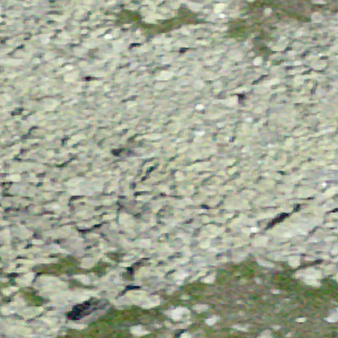
Label: other